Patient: sex M, age 61
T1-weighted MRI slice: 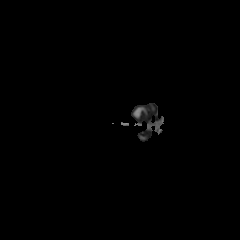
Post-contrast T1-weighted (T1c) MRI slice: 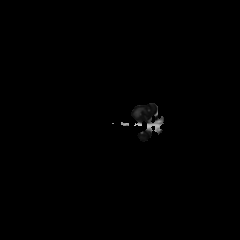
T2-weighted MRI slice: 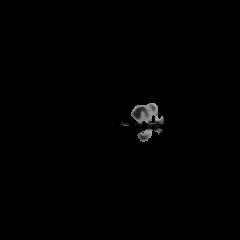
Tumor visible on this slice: no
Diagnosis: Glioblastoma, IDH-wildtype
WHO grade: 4